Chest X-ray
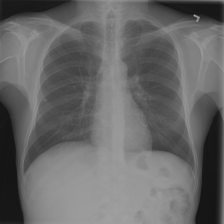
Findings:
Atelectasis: negative
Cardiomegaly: negative
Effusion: negative
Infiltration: negative
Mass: negative
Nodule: positive
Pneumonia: negative
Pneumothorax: negative
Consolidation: negative
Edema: negative
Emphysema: negative
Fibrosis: negative
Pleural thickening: negative
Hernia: negative